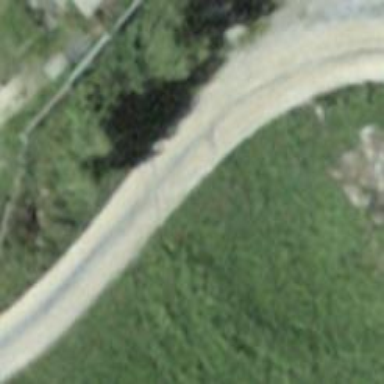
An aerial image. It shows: Unpaved track with grade2 tracktype. It is designated as hike trail.